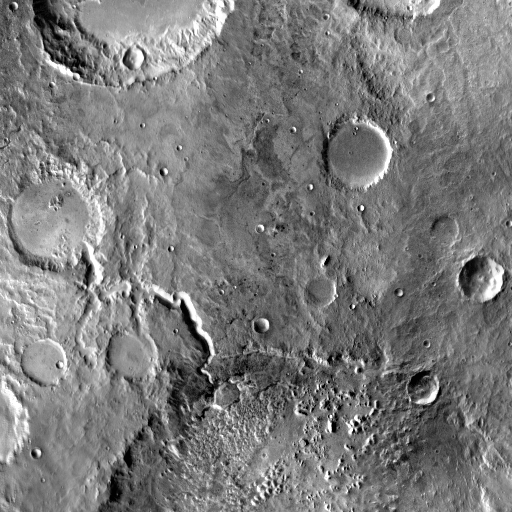
Crater classes present: Background, Other, Layered, Buried